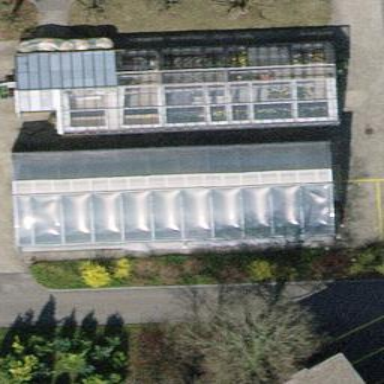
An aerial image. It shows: Greenhouse.